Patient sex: M
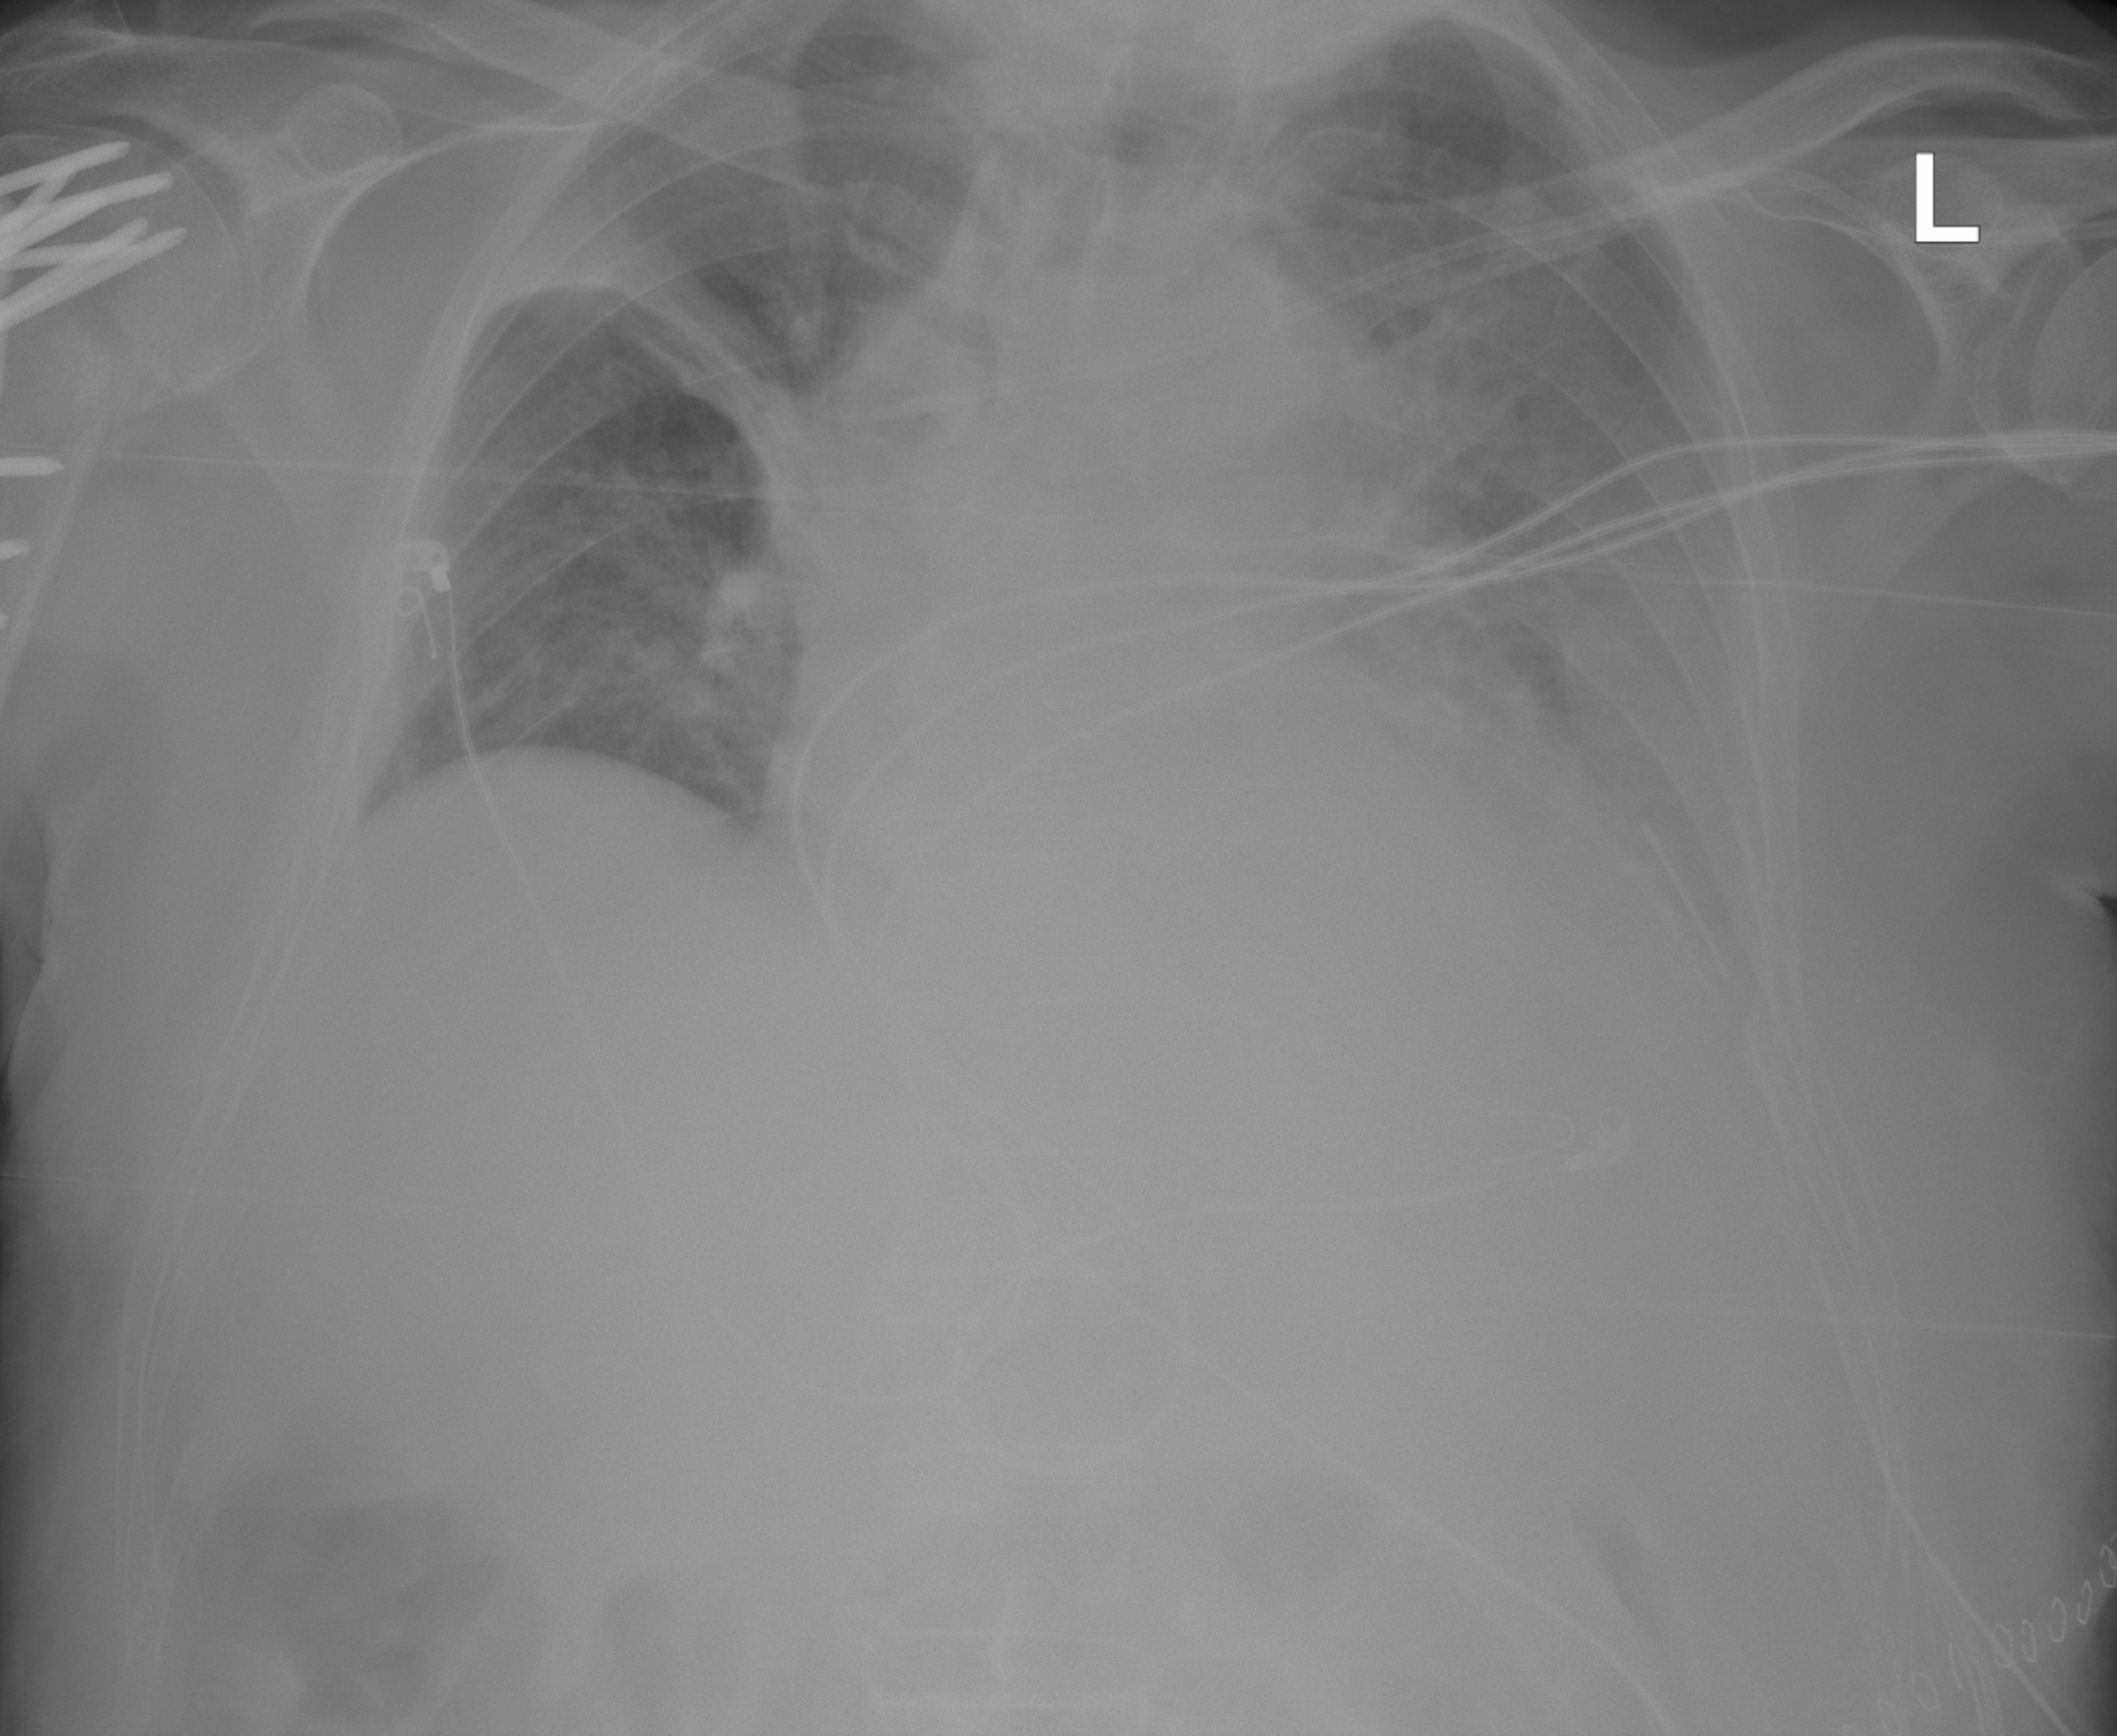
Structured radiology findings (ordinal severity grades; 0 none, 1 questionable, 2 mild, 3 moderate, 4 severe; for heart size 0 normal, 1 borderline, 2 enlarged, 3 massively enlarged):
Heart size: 2
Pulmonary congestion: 2
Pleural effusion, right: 0
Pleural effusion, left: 2
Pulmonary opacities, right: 2
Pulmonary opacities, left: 0
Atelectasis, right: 2
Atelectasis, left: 2